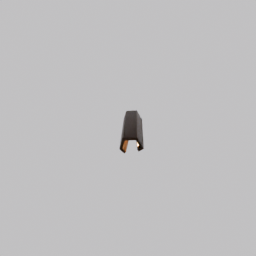
Label: lighting